Question: I am trying to center the label and input elements.
I tried both, 'text-align: center;' and 'margin: 0 auto;' but it is not getting affected. below i have pasted both html as well as css code.
green color are labels below under them are input and select elements
'''
<body>
<div id="container">
<div id="header"> </div> <!--header-->
<div id="content">
<div id="searchForm">
<form method="" action="post">
<div>
<label for="keywords"> Keywords </label>
<input type="text" name="keywords">
</div>
<div>
<label for="location"> Location </label>
<input type="text" name="location">
</div>
<div>
<label for="job_category"> Job Category </label>
<input type="text" name="job_category">
</div>
<div>
<label for="experience"> Experience </label>
<input type="text" name="job_category">
</div>
<div>
<label for="experience"> Salary Expectation </label>
<select name="min_exp">
<option value=""> Min </option>
</select>
<select name="max_exp">
<option value=""> Max </option>
</select>
</div>
</form>
</div> <!--searchForm-->
</div> <!--content-->
<div id="footer"> </div> <!--footer-->
</div>
</body>
'''
'''
* {
margin: 0;
padding: 0;
}
#body {
background-color: #FFFFFF;
text-align: center;
}
#container {
margin: 0 auto;
width: 96%;
}
#header {
width: 100%;
height: 100px;
border: 1px solid #CCCCCC;
}
#content {
border: 1px solid #F7F7F7;
}
#searchForm {
width: 100%;
text-align: center;
background-color: red;
overflow:hidden;
margin: 0 auto;
}
#searchForm div {
background-color: green;
float: left;
text-align:center;
margin-left:5px;
}
#searchForm label {
display: block;
}
#footer {
width: 100%;
height: 60px;
border: 1px solid #CCCCCC;
}
'''

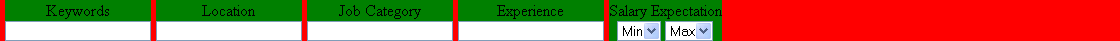
Answer: > Centering the elements in div
Set 'display: inline-block;' to the children elements, and 'text-align: center;' to the parent '<div>'
'''
#searchForm {
width: 100%;
text-align: center; /* <-- align center all inline children */
background-color: red;
overflow:hidden;
margin: 0 auto;
}
#searchForm div {
background-color: green;
display: inline-block; /* <-- display children as inline-block */
text-align: center;
margin-left: 5px;
}
'''
<URL>